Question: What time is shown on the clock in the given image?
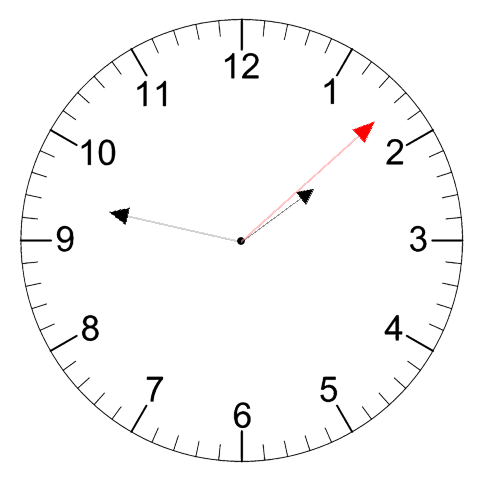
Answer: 01:47:08